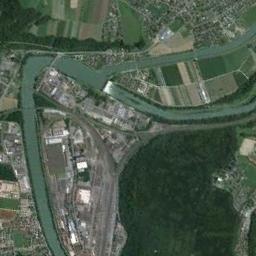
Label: river